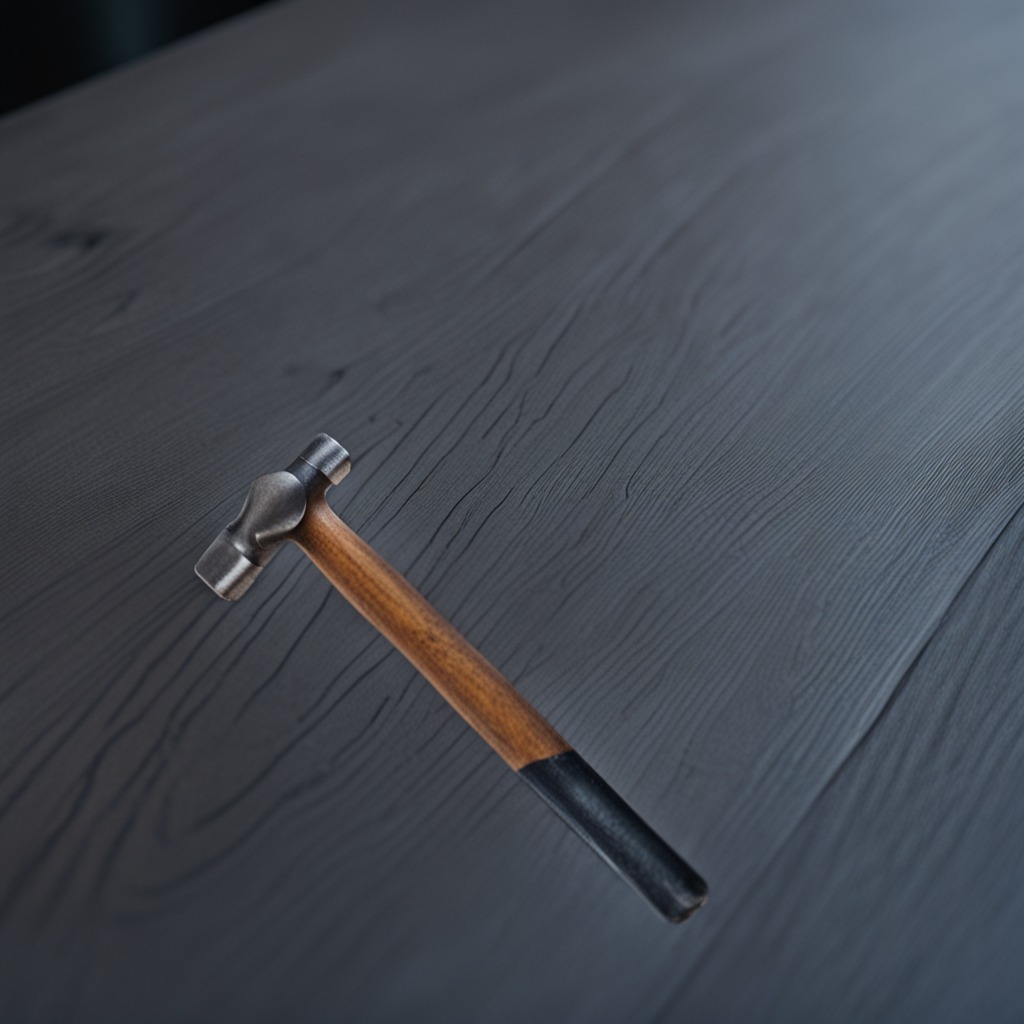
A hammer is lying on the table.